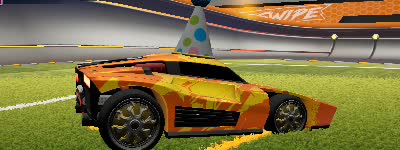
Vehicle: breakout